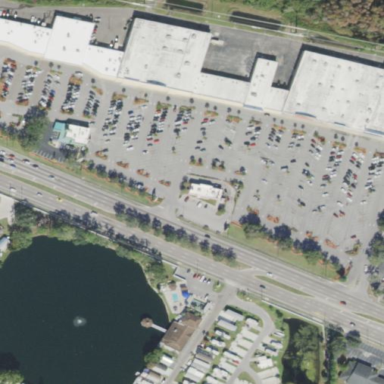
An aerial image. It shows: Retail area.